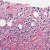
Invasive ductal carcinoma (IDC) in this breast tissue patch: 0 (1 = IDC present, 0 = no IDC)